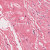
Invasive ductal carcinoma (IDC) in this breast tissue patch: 0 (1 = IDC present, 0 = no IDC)